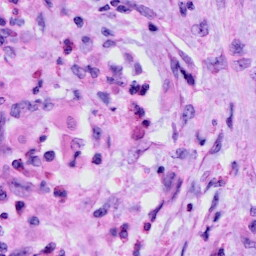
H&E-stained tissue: Cervix